Question: I created a program to draw a <URL> using turtle graphics.. but my result doesn't really look like the picture does in the link:

One problem I noticed is that I want to save the produced string into the variable newWord.. but I can't use newWord as a parameter in my function drawit, which actually draws lines based on the string. When I try to do that I get the error "global variable newWord not defined." So in my code I just copied the output of newWord to be drawn, without actually passing the variable that I wanted to pass.
I'm not sure if the problem is with my createWord function or if I'm just not 'drawing enough' in drawit.
'''
import turtle
def createWord(max_it, axiom, proc_rules):
word = axiom
t = 1
while (t < max_it):
word = rewrite(word, proc_rules)
t=t+1
newWord = word
def rewrite(word, proc_rules):
wordList = list(word)
for i in range(len(wordList)):
curChar = wordList[i]
if curChar in proc_rules:
wordList[i] = proc_rules[curChar]
return "".join(wordList)
def drawit(newWord, d, angle):
newWordLs = list(newWord)
for i in range(len(newWordLs)):
cur_Char = newWordLs[i]
if cur_Char == 'F':
turtle.forward(d)
elif cur_Char == '+':
turtle.right(angle)
elif cur_Char == '-':
turtle.left(angle)
else:
i = i+1
#sample test of dragon curve
def main():
createWord(10, 'FX', {'X':'X+YF','Y':'FX-Y'})
drawit('FX+YF+FX-YF+FX+YF-FX-YF+FX+YF+FX-YF-FX+YF-FX-YF', 20, 90)
if __name__=='__main__': main()
'''
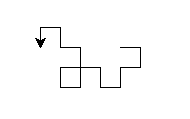
Answer: newWord is locally scoped inside of createWord(), so after createWord() is finished, newWord disappears.
Consider creating newWord in the global scope so you can modify it with createWord - or better yet, let createWord() return a value, and set newWord to that value.
> I would think that printing "word" and then using it as a parameter in drawit would result in the same thing as using a variable.
It does, but if you want to change the length of your dragon curve, you'll have to copy/paste the string every time instead of simply changing the value of 'max_it'.
Edit: My solution with some sexy recursion (=
'''
import turtle
def dragon_build(turtle_string, n):
""" Recursively builds a draw string. """
""" defining f, +, -, as additional rules that don't do anything """
rules = {'x':'x+yf', 'y':'fx-y','f':'f', '-':'-', '+':'+'}
turtle_string = ''.join([rules[x] for x in turtle_string])
if n > 1: return dragon_build(turtle_string, n-1)
else: return turtle_string
def dragon_draw(size):
""" Draws a Dragon Curve of length 'size'. """
turtle_string = dragon_build('fx', size)
for x in turtle_string:
if x == 'f': turtle.forward(20)
elif x == '+': turtle.right(90)
elif x == '-': turtle.left(90)
def main():
n = input("Size of Dragon Curve (int): ")
dragon_draw(n)
if __name__ == '__main__': main()
'''